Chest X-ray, AP view. Patient: 82 years old, sex M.
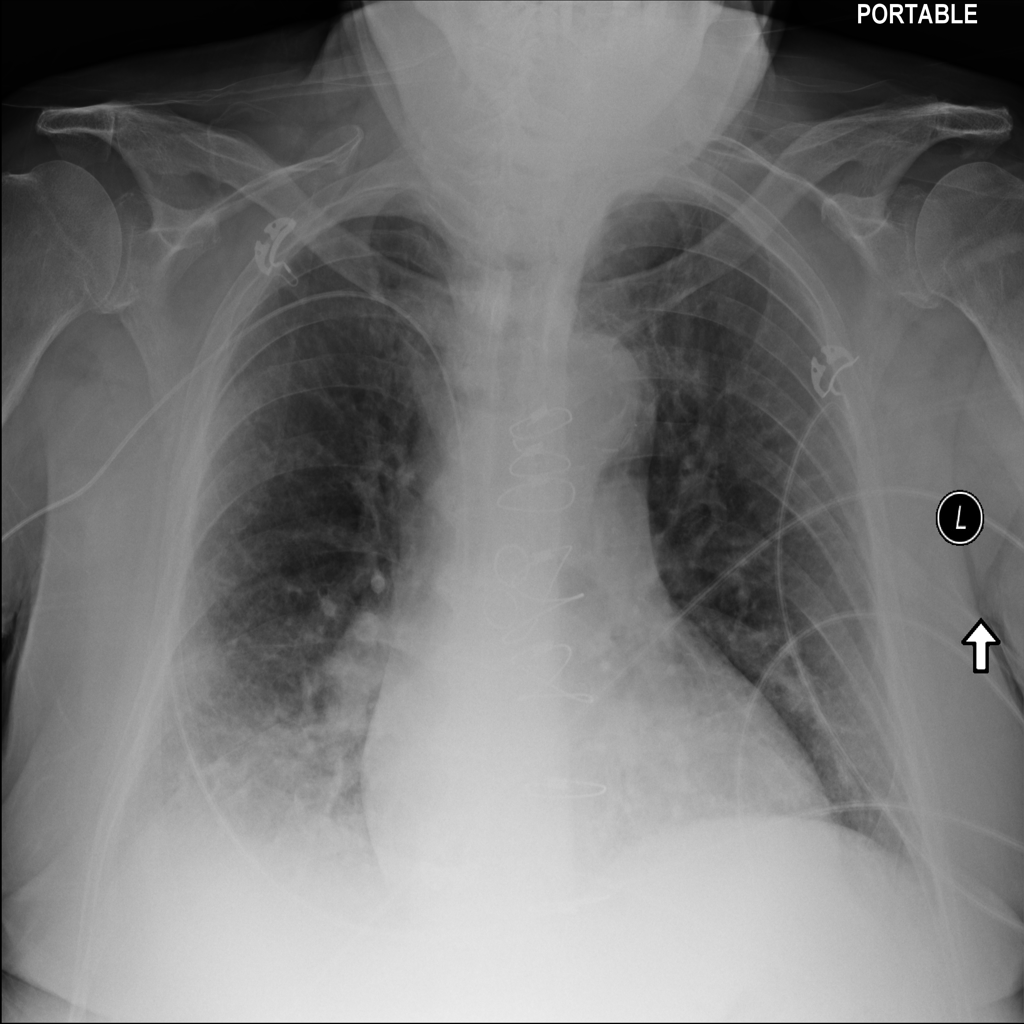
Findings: No Finding